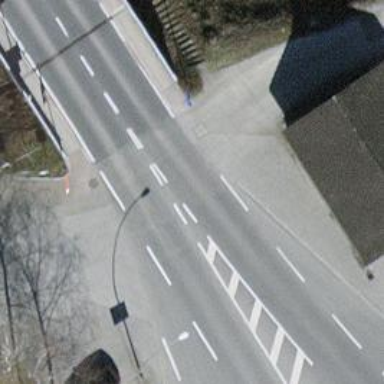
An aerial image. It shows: Secondary road with asphalt surface. The road allows forward through movement.